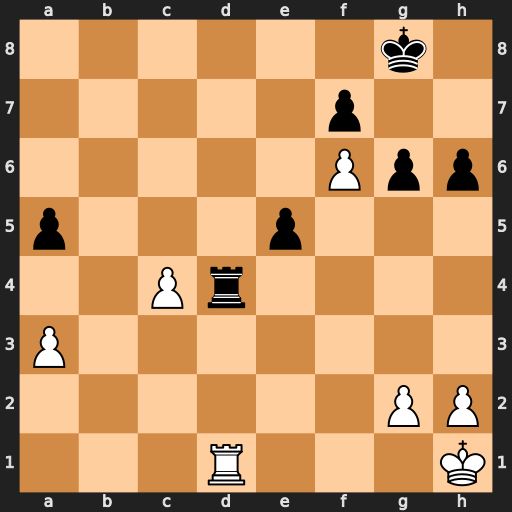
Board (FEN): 6k1/5p2/5Ppp/p3p3/2Pr4/P7/6PP/3R3K
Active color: w
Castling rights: -
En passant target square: -
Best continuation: Rxd4 exd4 Kg1